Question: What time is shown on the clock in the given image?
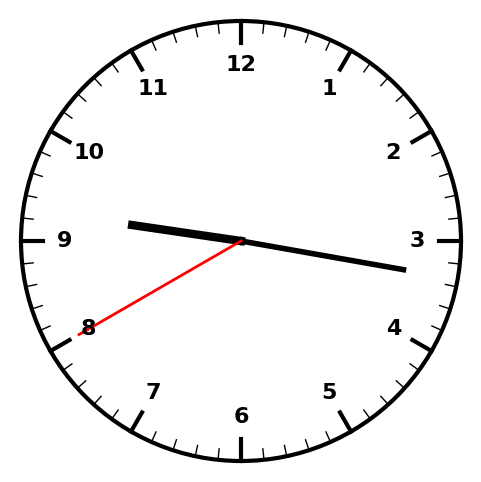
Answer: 09:16:40